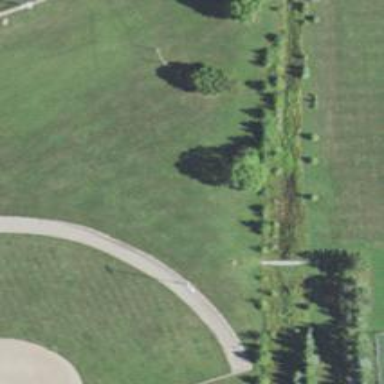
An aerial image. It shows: Disc golf hole.